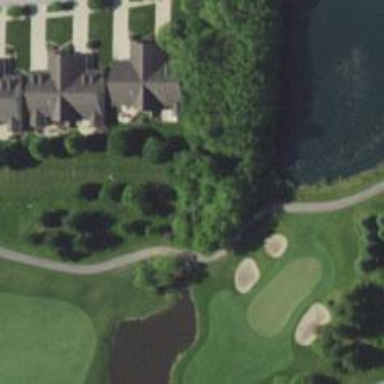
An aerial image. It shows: Service road designated as golf cart path.